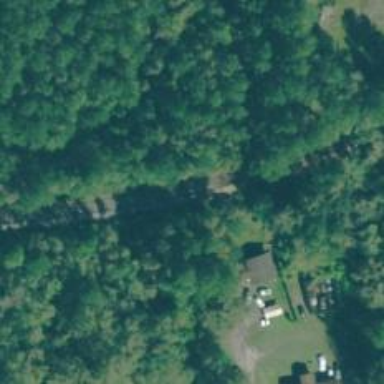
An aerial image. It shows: Railway track.